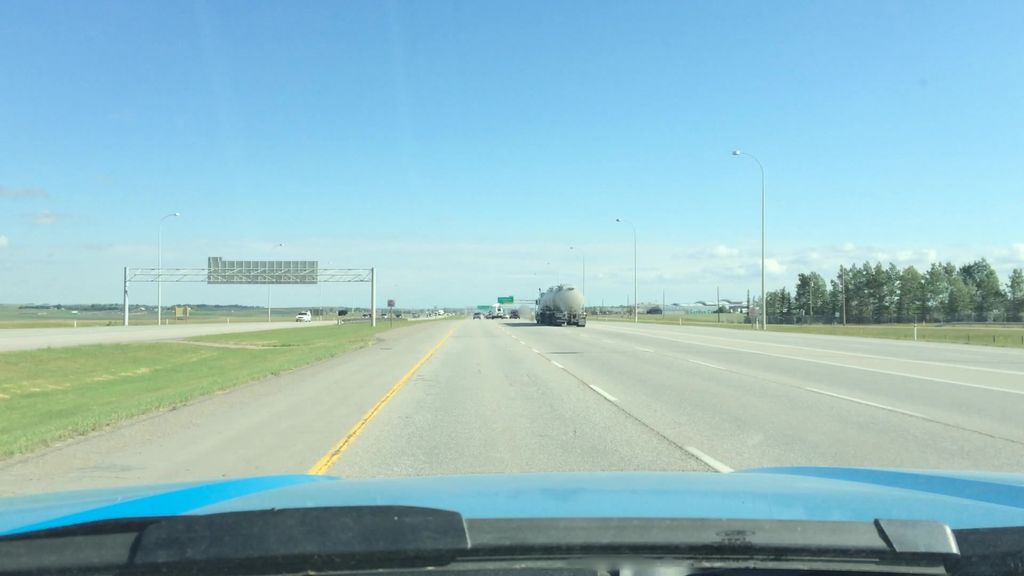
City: calgary